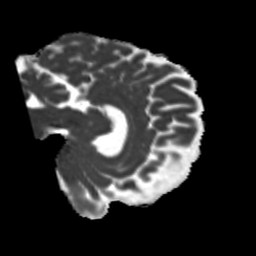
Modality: MD
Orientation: sagittal
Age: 58
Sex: male
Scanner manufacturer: siemens
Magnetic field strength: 3 T
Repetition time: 5.25 s
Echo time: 0.08 s